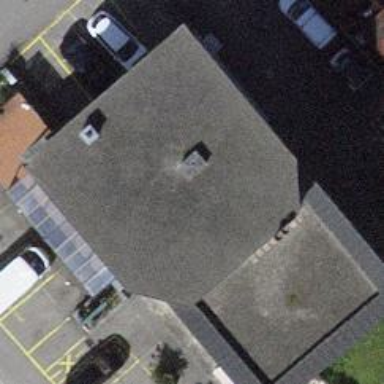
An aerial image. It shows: Restaurant building.